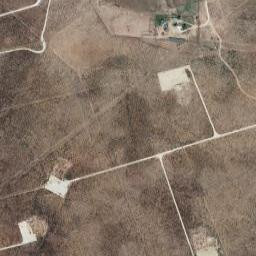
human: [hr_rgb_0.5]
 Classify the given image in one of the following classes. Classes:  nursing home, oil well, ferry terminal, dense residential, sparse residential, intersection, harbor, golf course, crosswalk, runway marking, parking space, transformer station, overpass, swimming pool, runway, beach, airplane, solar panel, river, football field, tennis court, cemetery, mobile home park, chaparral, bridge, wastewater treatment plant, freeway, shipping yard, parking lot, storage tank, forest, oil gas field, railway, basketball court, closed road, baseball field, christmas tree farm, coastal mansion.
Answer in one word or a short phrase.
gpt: oil gas field